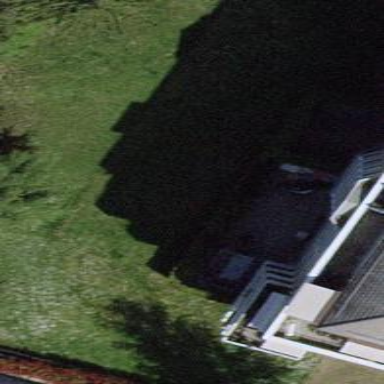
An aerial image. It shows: Garden enclosed by fence.